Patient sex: M
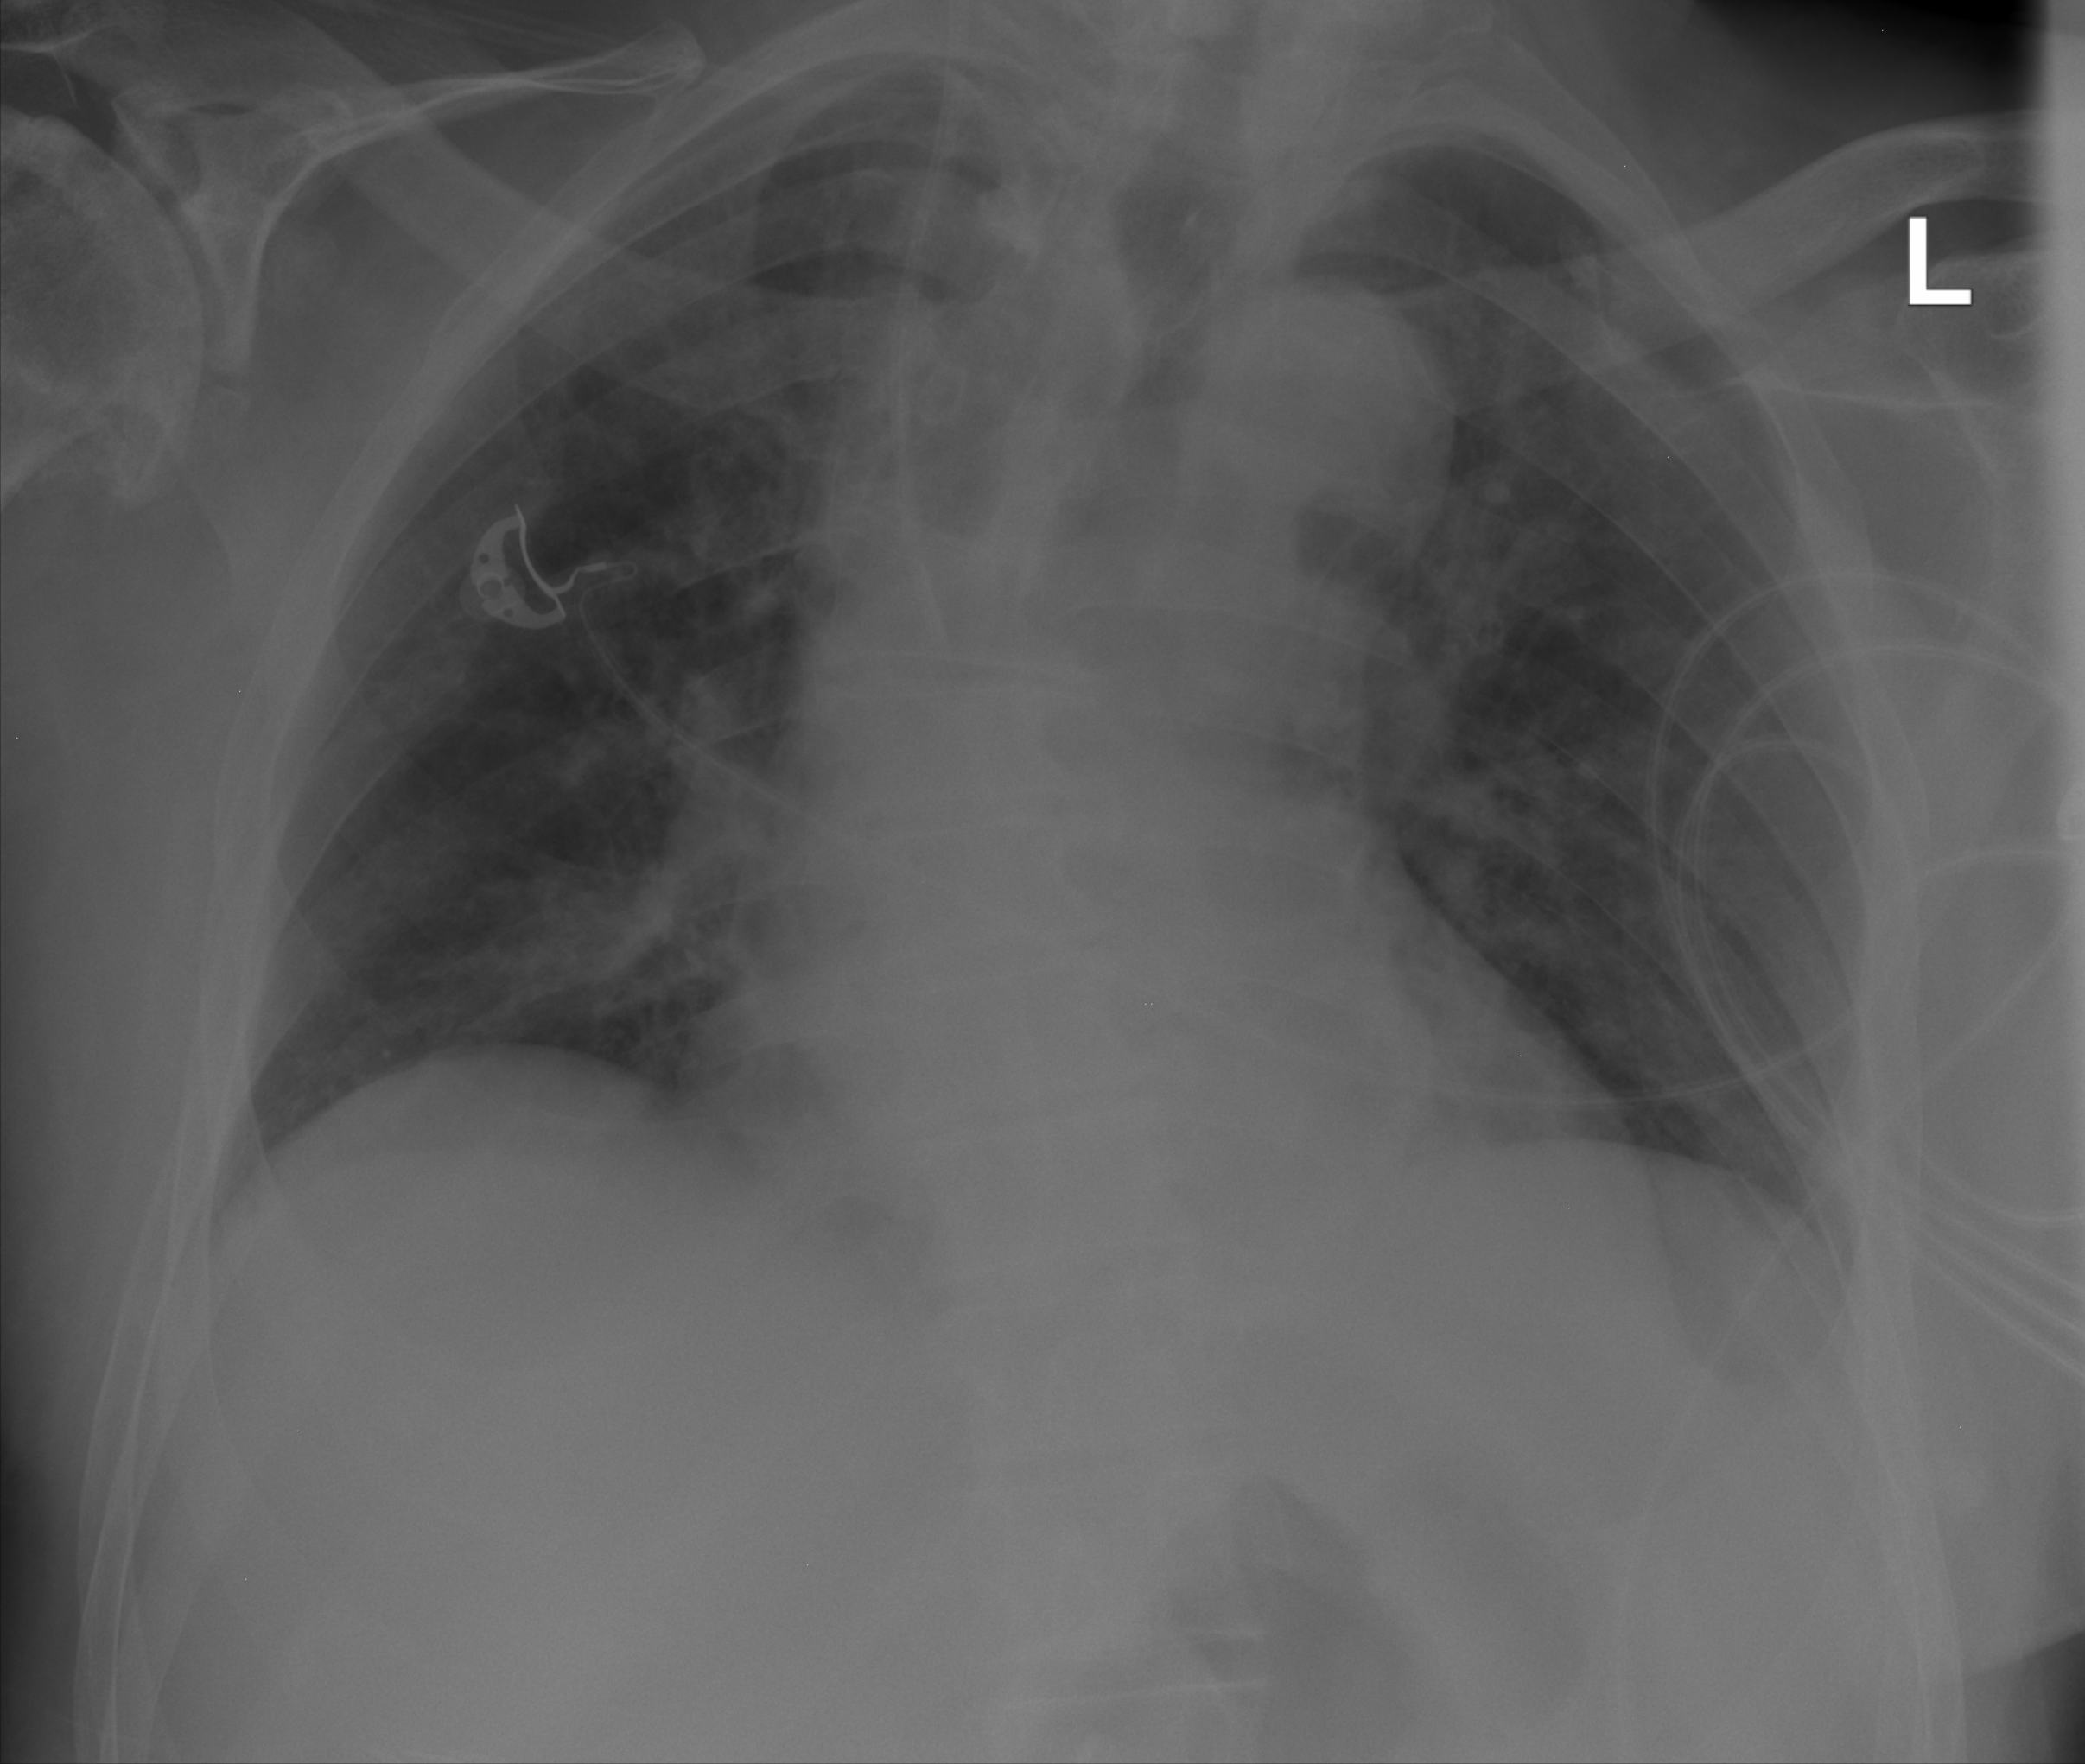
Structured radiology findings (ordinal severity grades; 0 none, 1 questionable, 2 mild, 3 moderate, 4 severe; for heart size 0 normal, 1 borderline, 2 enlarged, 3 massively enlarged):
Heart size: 1
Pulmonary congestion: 1
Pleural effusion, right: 0
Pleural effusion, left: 0
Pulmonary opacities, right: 0
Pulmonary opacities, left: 1
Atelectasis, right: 2
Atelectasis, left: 2